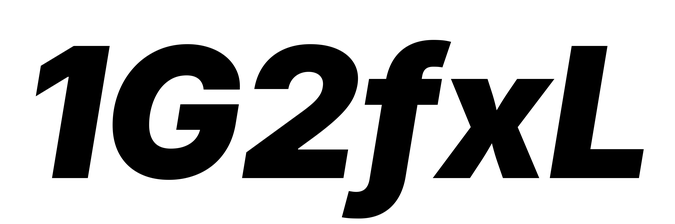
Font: Inter-Italic_Black_Italic